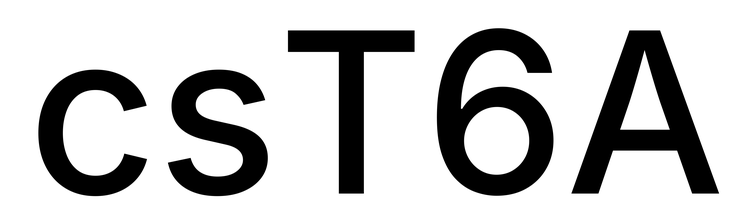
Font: Inter_Medium